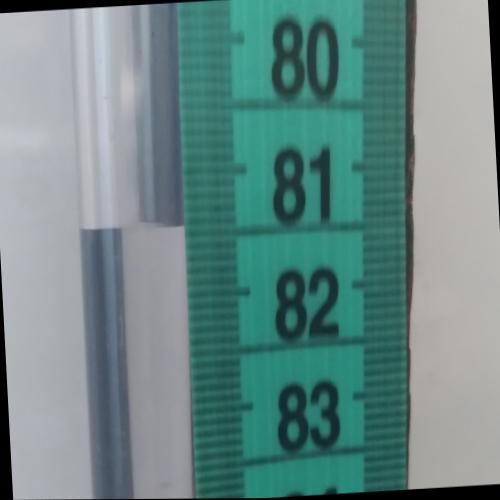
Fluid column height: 81.5 cm